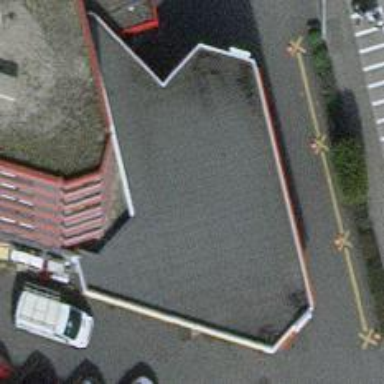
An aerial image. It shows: Fuel station.